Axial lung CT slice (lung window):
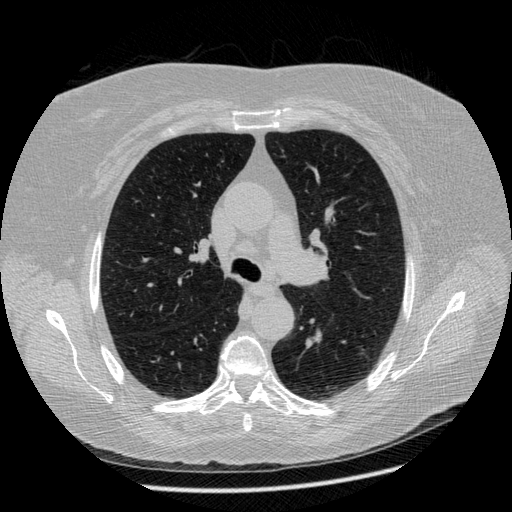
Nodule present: no